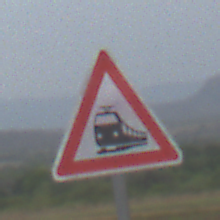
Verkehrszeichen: Bahnuebergang
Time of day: Midday
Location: Outdoor (Nature)
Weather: PartlyCloudy
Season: NotSpecified
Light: Natural